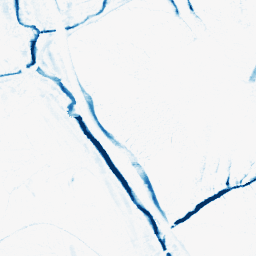
Category: morphological
Decomposition family: morphological_ellipse
Decomposition parameters: operation: closing
width: 5
height: 10
Upsampling method: edge_directed
Upsampling parameters: scale: 2
Upsampling scale: 2